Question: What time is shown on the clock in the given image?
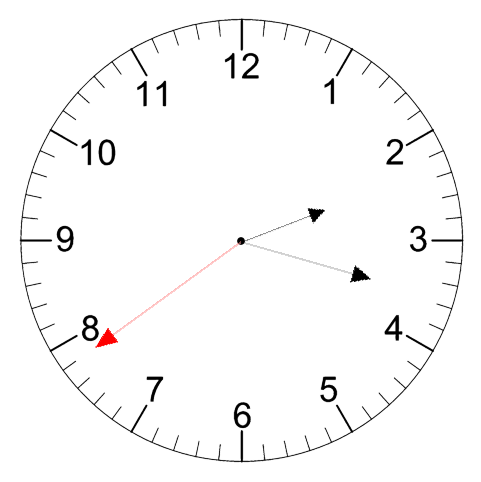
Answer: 02:17:39